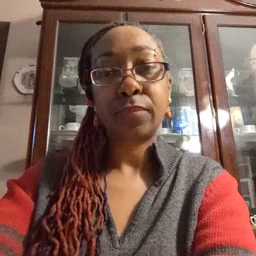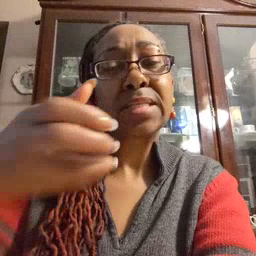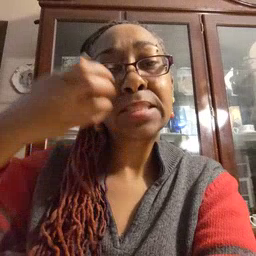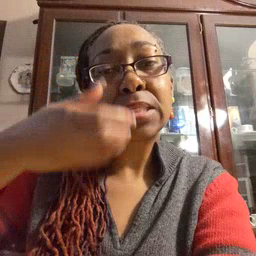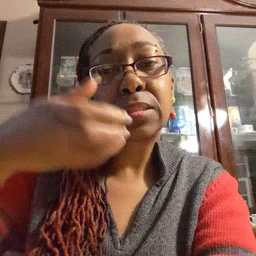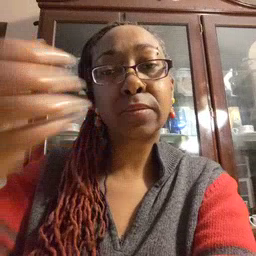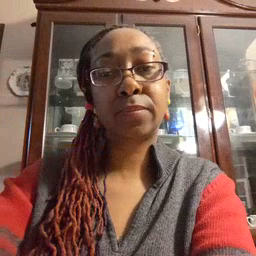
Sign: cereal